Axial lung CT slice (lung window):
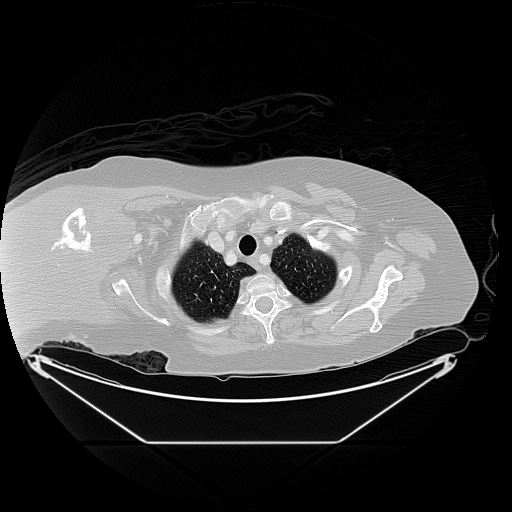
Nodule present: no